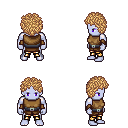
a pixel art fantasy rpg character, male body template, dark elf, purple skin, leather chest armor, gold greaves, light blonde curly afro hairstyle, leather bracers, four views (front, back, left, right), 2x2 character sprite sheet, small pixel art, hard edges, no anti-aliasing